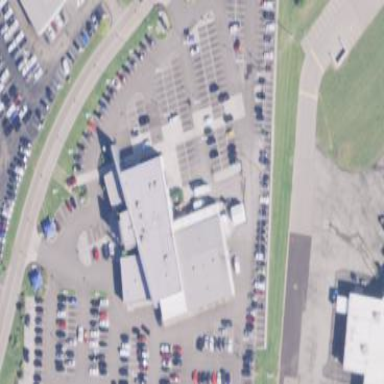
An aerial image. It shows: Building that houses car shop.